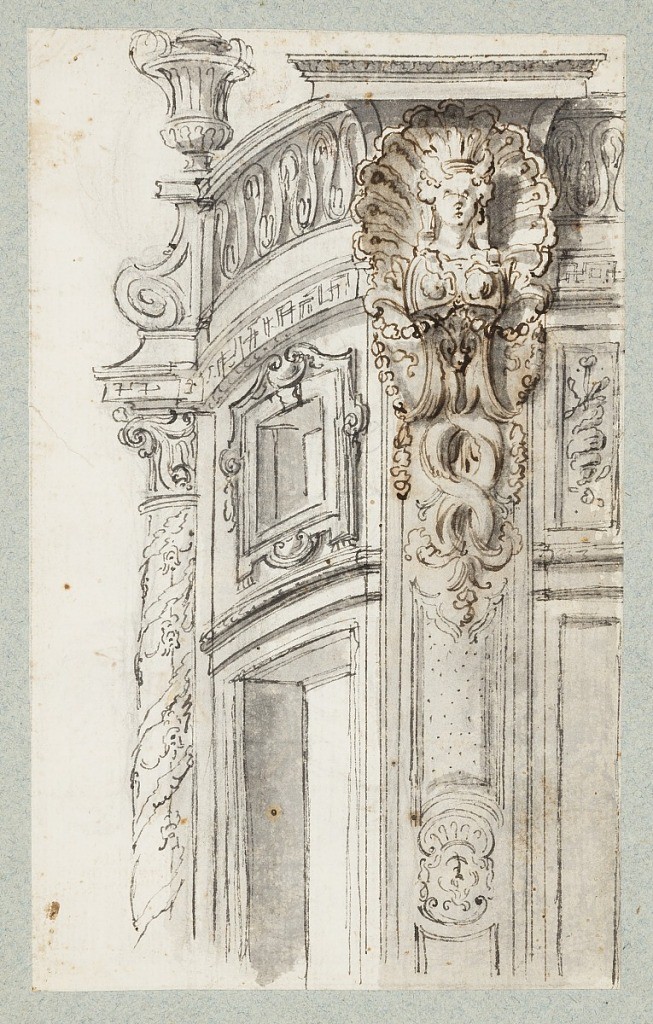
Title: Album page
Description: One sheet of paper drawn on recto and verso, mounted onto an album page with window cutout to see verso.